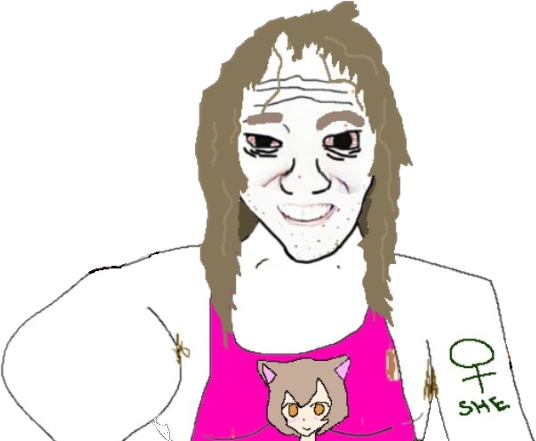
Label: 5_Coomer